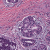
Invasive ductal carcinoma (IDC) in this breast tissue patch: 1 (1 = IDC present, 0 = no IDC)